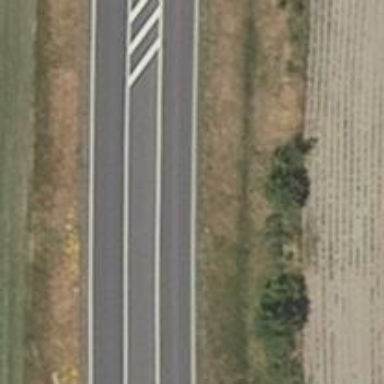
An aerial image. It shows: Asphalt motorway categorized as trunk road.